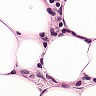
Metastatic tissue present: yes